Question: How do I search the firebase for "name" or "middle_name" or "surname" in the same search?
Firebase Database

'''
//Firebase Search
public void searchPlaces(final String text){
Query query = placesRef.orderByChild("name").orderByChild("middle_name").orderByChild("surname")
.startAt(text)
.endAt(text + "");
query.addListenerForSingleValueEvent(new ValueEventListener() {
@Override
public void onDataChange(@NonNull DataSnapshot dataSnapshot) {
for (DataSnapshot ds : dataSnapshot.getChildren()) {
list.add(ds.getValue(Places.class));
}
}
@Override
public void onCancelled(@NonNull DatabaseError databaseError) {
}
});
}
'''
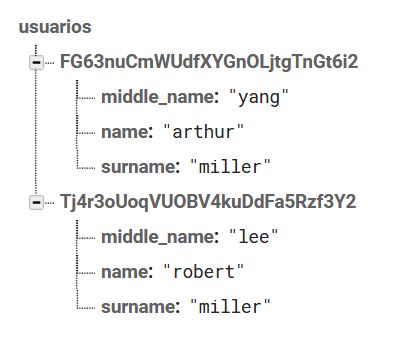
Answer: Firebase Database queries can only order/filter on a single property. In many cases it is possible to combine the values you want to filter on into a single (synthetic) property. For an example of this and other approaches, see my answer here: <URL>
In your case however, since you want to search for one value across multiple fields, you will need to perform a separate query for each field.